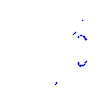
Particle: proton